Question: I have an excel Spreadsheet of values. I am trying to build a string of values which will look at all the records in the sheet and determine which ones are the same (based on a sequence)..

As you can see by the picture, there are three columns (E, F, G) which contain the source data. (source ID, target ID and Connection ID).. essentially there can only be one combination of source to target relationships, so I will need to merge any duplicate connections.
so far I have managed to find when they are duplicates by:
concatenating the source and target (Col H)
looking for duplicates (and ordering them) using the formula
'''
=IF(COUNTIF(H:H,H2)>1,COUNTIF(H$2:H2,H2),1)
'''
and Now I am trying to build a string which will be used to merge the records.
Essentially I am trying to build a function which looks for all exact strings in Col H, and then looks at the sequence(I) and builds a string like so:
34~62~65 (which tells me that connection 34 must merge with 62 and then 65)
Problem is that I have not managed to do this.
current formula in Col J is:
'''
=IF(H2=H3,IF(I3=I2+1,G3&"~"&G2,""))
'''
but as you can see its only pairwise, not actually looking for the duplicates in sequence (i.e. 1 then 2 then 3 etc)
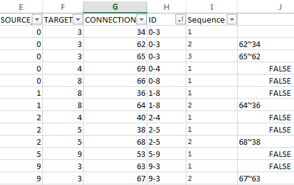
Answer: A while ago I wrote a quite an extensive UDF for a friend of mine to deal with this problem. It is supposed to look exactly like a VLookup, except for an additional parameter UniqueOnly and a Separator.
What it does is it looks up a value based on a different cell just like VLookup, but unlike Vlookup it returns all possible values as a result, not just one.
It is used like this:
And the code is:
'''
Public Function LookupConcatenate(LookupValue As Range, LookupRange As Range, Column As Integer, Optional UniqueOnly As Boolean = False, Optional Separator As String = ", ") As String
' by Marek Stejskal
Dim rngMatch As Range
Dim rngLookup As Range
Dim varMatch As Variant
Dim varIndex As Variant
Dim intFoundAll As Integer
Dim strFoundAll() As String
Dim intFoundUnique As Integer
Dim strFoundUnique() As String
Dim blnFound As Boolean
Dim strResult As String
Dim i As Integer
On Error GoTo ErrHandler:
Set rngLookup = LookupRange
Set rngMatch = rngLookup.Columns(1)
Do While 1 = 1
' Match function
varMatch = Application.Match(LookupValue, rngMatch, 0)
' Exit checking if MATCH returned no value
If IsError(varMatch) Then Exit Do
' Index function
varIndex = Application.Index(rngLookup, varMatch, Column)
intFoundAll = intFoundAll + 1
' Adding space to ALL array
ReDim Preserve strFoundAll(1 To intFoundAll)
' Checking if the new result is in ALL array
blnFound = False
For i = 1 To UBound(strFoundAll)
If strFoundAll(i) = CStr(varIndex) Then
blnFound = True
Exit For
End If
Next
' If new result is unique add it to UNIQUE array
If blnFound = False Then
intFoundUnique = intFoundUnique + 1
ReDim Preserve strFoundUnique(1 To intFoundUnique)
strFoundUnique(intFoundUnique) = CStr(varIndex)
End If
' Add the new result to ALL array
strFoundAll(intFoundAll) = CStr(varIndex)
' Shortening ranges
Set rngLookup = rngLookup.Resize(rngLookup.Rows.Count - varMatch).Offset(varMatch)
Set rngMatch = rngLookup.Columns(1)
Loop
' Creating result string
If UniqueOnly = True Then
If intFoundUnique = 0 Then
strResult = ""
Else
For i = 1 To UBound(strFoundUnique)
strResult = strResult & IIf(strResult = "", "", Separator) & strFoundUnique(i)
Next i
End If
Else
If intFoundAll = 0 Then
strResult = ""
Else
For i = 1 To UBound(strFoundAll)
strResult = strResult & IIf(strResult = "", "", Separator) & strFoundAll(i)
Next i
End If
End If
LookupConcatenate = strResult
Exit Function
ErrHandler:
LookupConcatenate = Err.Description
End Function
'''
To make this work for you, you will first need to switch the order of 'Connection' and 'ID' and then you can put on row 2 the formula like this: